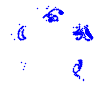
Particle: pion